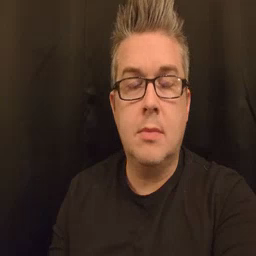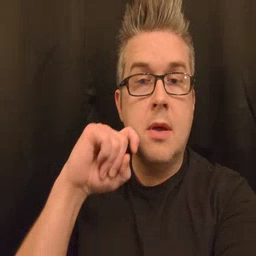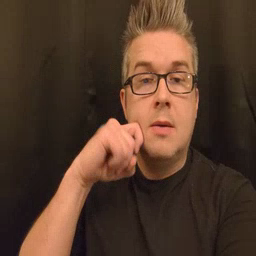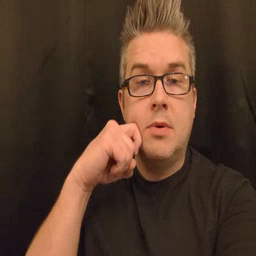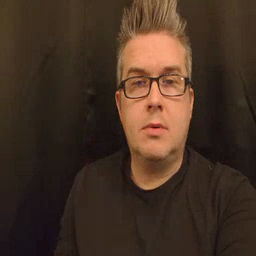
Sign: apple